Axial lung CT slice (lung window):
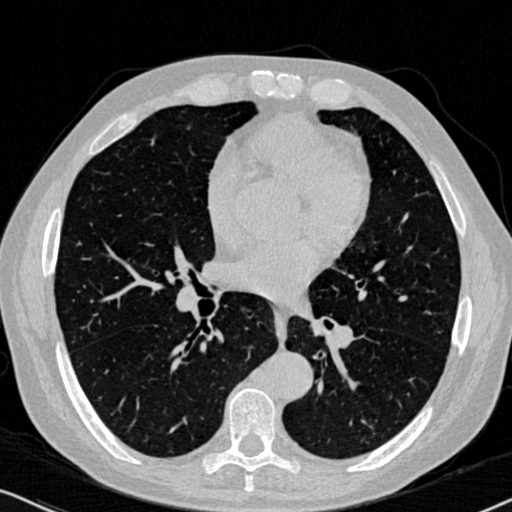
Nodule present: no